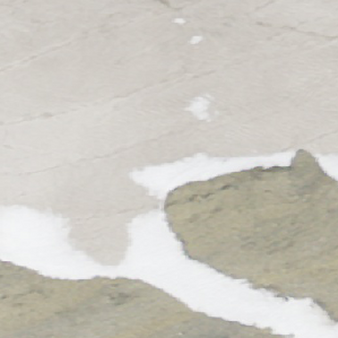
Label: other